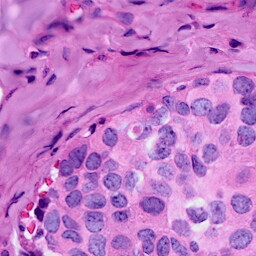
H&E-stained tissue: Breast